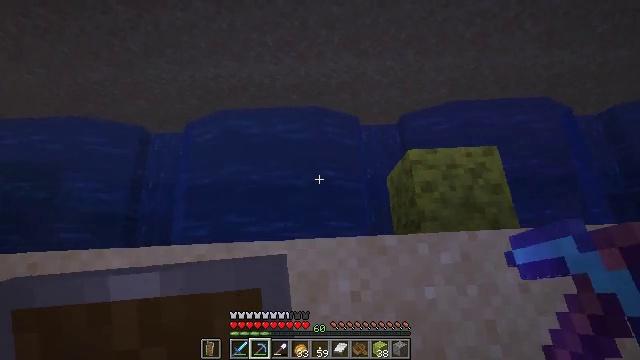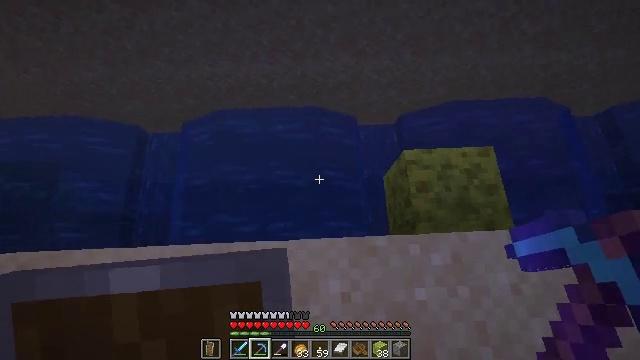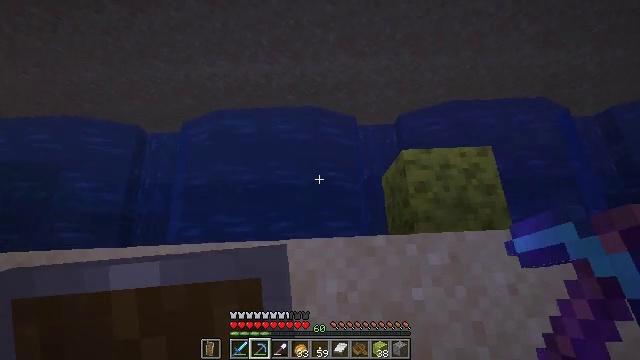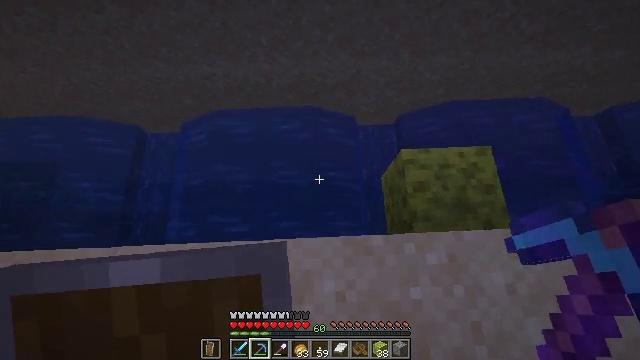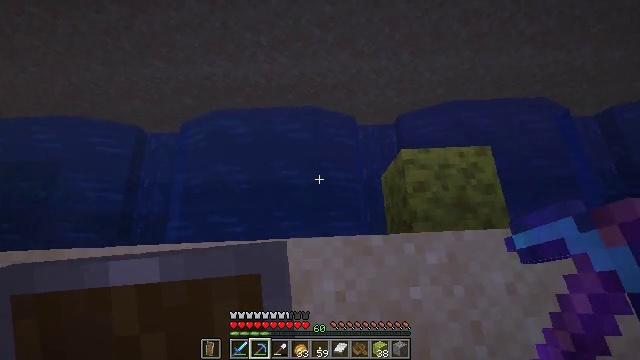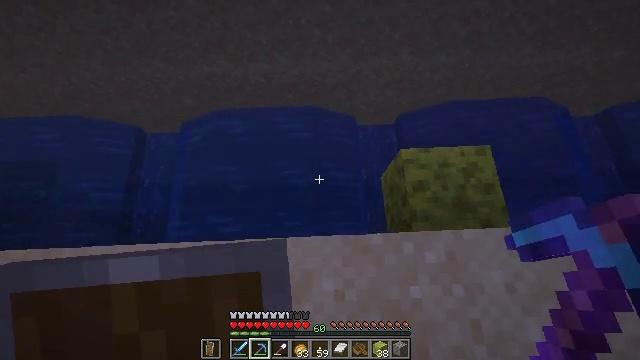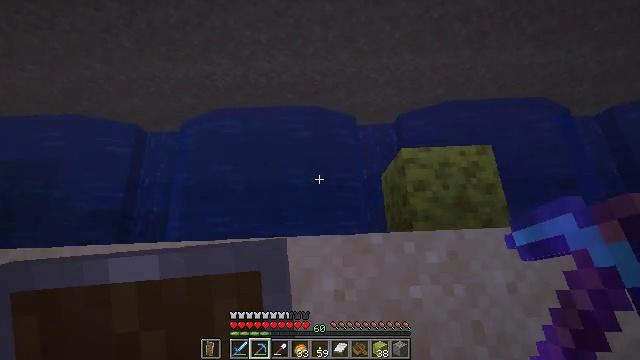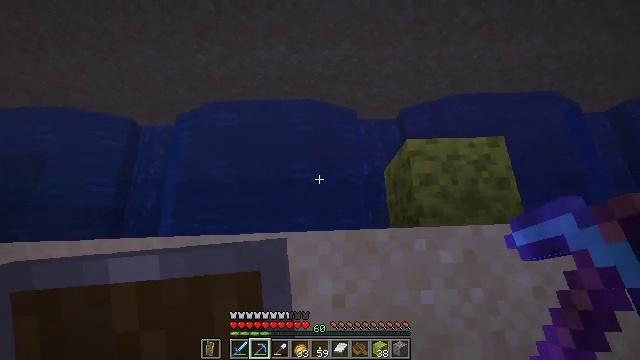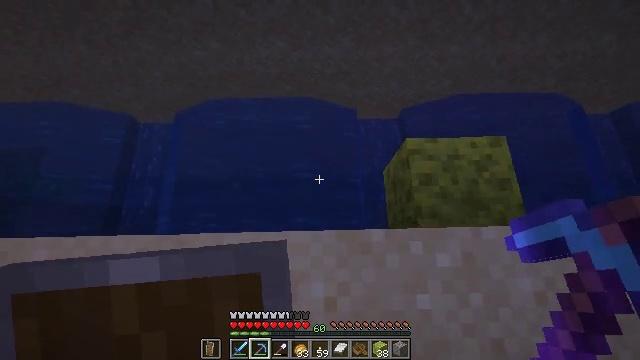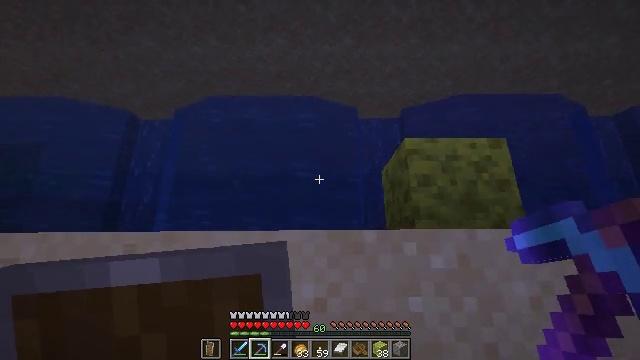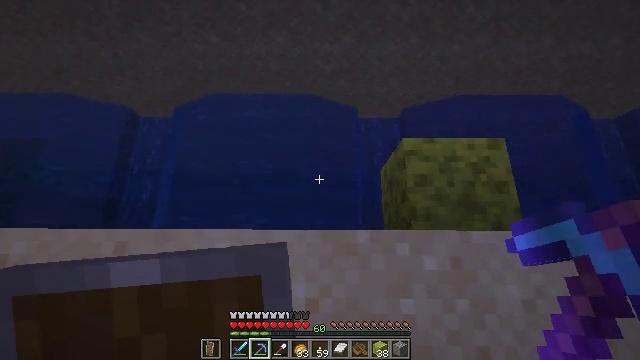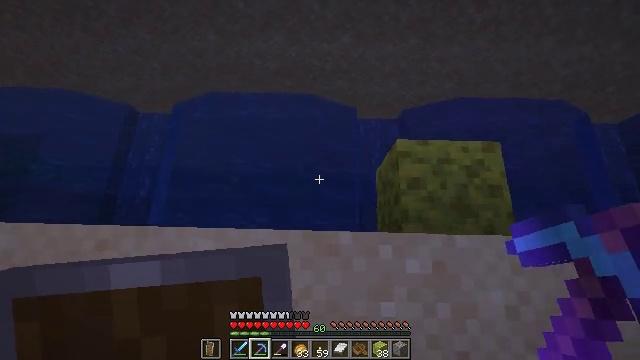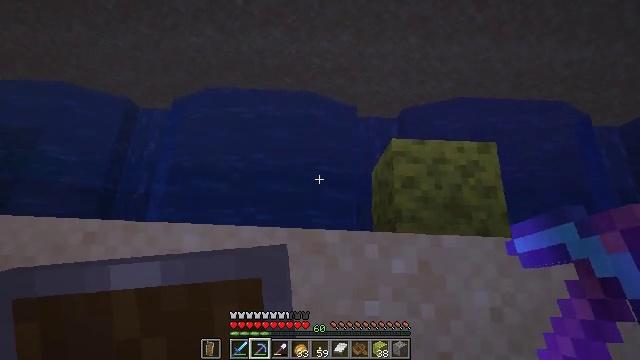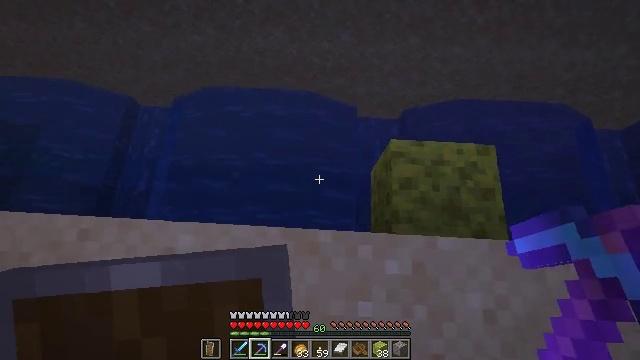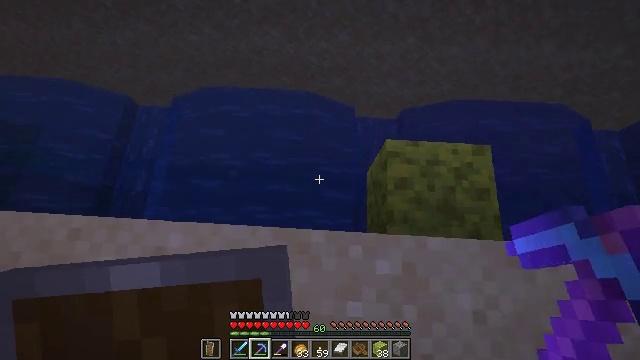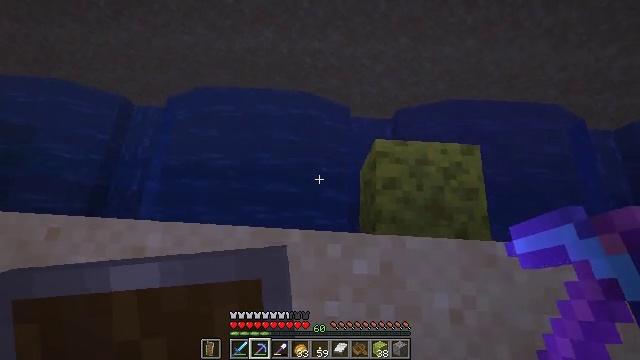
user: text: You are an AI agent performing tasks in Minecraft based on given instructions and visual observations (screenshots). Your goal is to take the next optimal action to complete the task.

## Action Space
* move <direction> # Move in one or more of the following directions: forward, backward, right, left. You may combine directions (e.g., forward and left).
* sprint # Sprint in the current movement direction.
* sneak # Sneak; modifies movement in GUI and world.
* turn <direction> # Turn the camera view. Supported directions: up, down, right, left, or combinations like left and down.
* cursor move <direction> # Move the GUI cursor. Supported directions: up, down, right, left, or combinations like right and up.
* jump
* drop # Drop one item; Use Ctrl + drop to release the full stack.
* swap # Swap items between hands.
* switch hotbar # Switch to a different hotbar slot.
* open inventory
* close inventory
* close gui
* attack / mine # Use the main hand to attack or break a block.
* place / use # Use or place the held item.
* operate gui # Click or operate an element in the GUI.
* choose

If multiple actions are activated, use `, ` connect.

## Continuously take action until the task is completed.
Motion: motion action
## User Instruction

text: Collect the wet sponge after mining.
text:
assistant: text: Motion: no_op
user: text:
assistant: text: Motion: no_op
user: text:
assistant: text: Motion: no_op
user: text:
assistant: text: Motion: no_op
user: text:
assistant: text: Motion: sneak
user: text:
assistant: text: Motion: sneak
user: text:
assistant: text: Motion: move right, sneak
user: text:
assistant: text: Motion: move right, sneak
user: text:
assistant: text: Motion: move right, sneak
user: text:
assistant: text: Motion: move right, sneak
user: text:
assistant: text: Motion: move right, sneak, turn left
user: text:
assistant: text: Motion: move right, sneak, turn left
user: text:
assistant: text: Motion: move right, sneak
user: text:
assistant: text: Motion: move right, sneak
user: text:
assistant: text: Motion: move right, sneak
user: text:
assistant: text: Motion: move right, sneak
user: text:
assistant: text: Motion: move right, sneak
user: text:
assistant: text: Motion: move right, sneak
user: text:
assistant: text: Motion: move right, sneak
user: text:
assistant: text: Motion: move right, sneak
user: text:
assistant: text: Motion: move right, sneak
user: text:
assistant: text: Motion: move right, sneak
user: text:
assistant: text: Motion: move right, sneak
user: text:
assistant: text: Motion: move right, sneak
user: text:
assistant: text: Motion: move right, sneak
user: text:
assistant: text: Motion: move right, sneak
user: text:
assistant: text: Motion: move right
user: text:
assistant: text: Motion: no_op
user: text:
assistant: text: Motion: no_op
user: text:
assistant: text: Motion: attack / mine